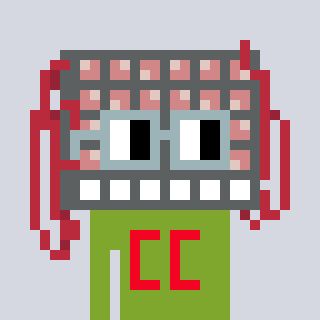
a pixel art character with square dark gray glasses, a turing-shaped head and a slimegreen-colored body on a cool background